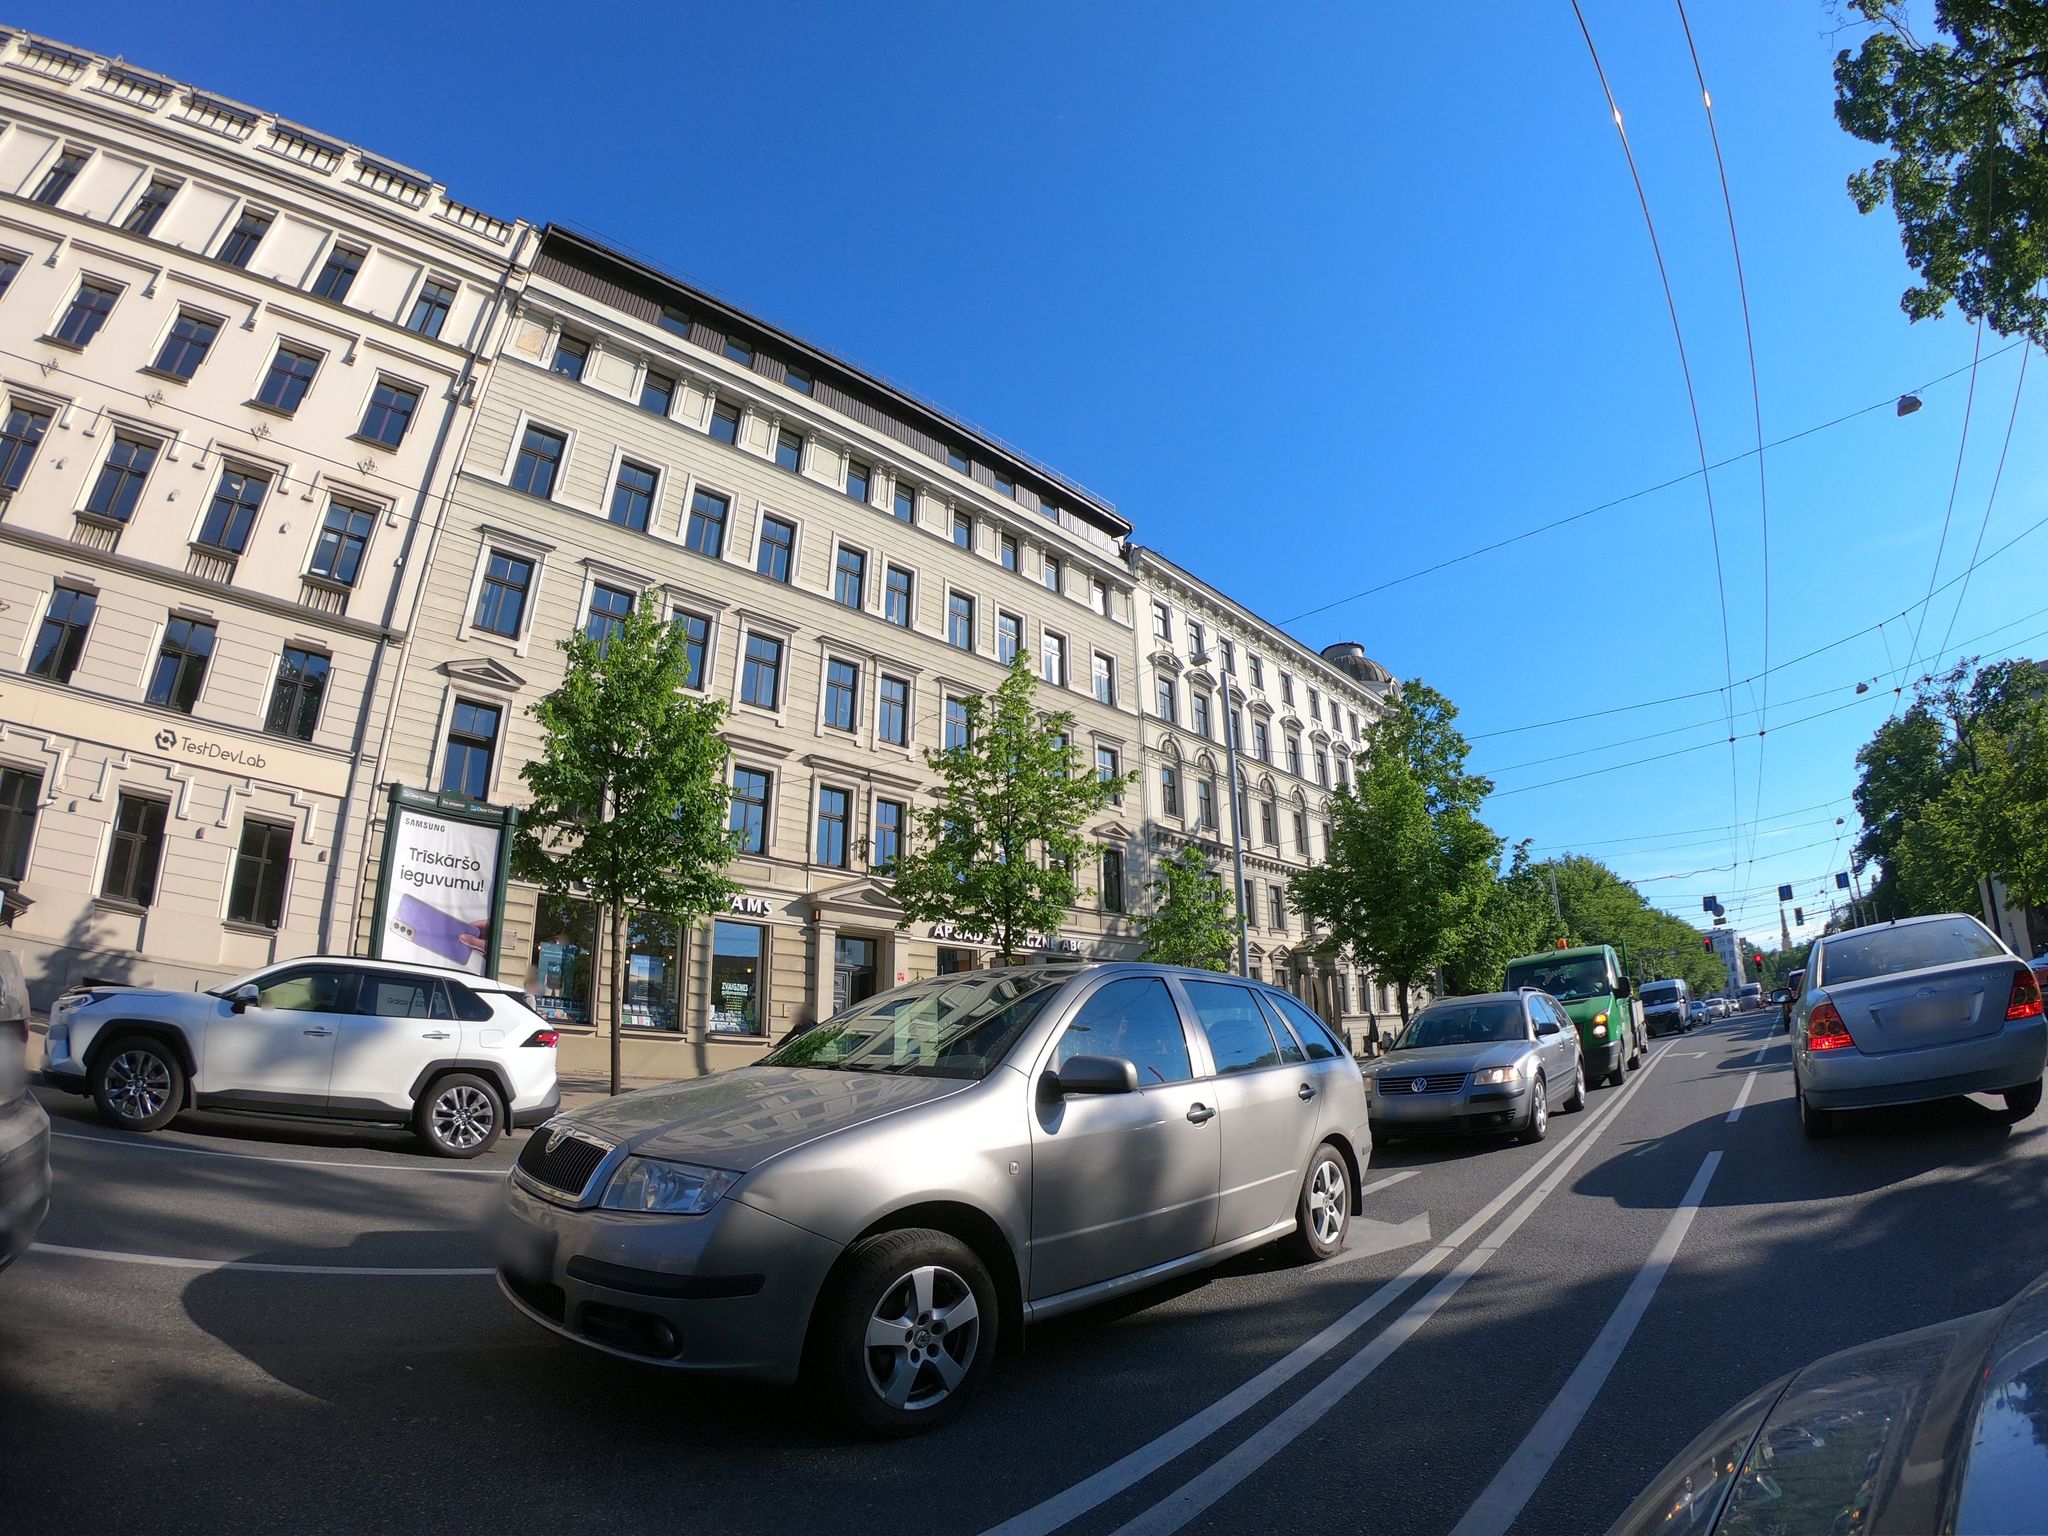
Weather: clear
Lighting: day
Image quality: good
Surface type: driving surface
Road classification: primary
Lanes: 5
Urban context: urban centre
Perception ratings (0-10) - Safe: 7.09, Lively: 7.76, Beautiful: 6.92, Boring: 1.97, Depressing: 1.9, Wealthy: 9.59